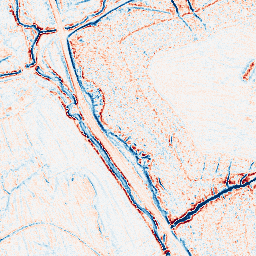
Category: edge_preserving
Decomposition family: anisotropic_diffusion
Decomposition parameters: iterations: 5
kappa: 50
gamma: 0.2
Upsampling method: sinc_hamming
Upsampling parameters: scale: 2
kernel_size: 16
Upsampling scale: 2